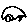
Label: car